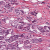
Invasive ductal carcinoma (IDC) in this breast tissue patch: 1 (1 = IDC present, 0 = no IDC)